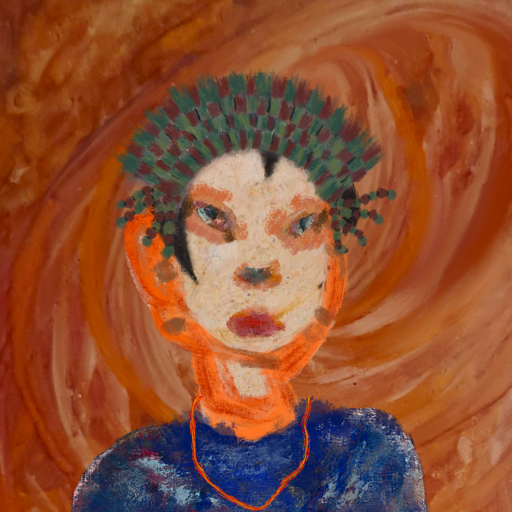
Background: Pious_Lady, Head And Neck Front: Rupkatha, Face Front: Boggyland, Bust: Irani, Hair Front: Roy_Bahadur, Head Accessory: After_Raid_Crown, Second Necklace: Gypsy_Mother_2, Necklace: Blank, Baby: Blank